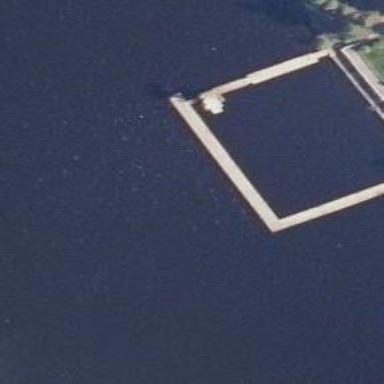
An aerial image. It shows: Swimming area within the leisure land.